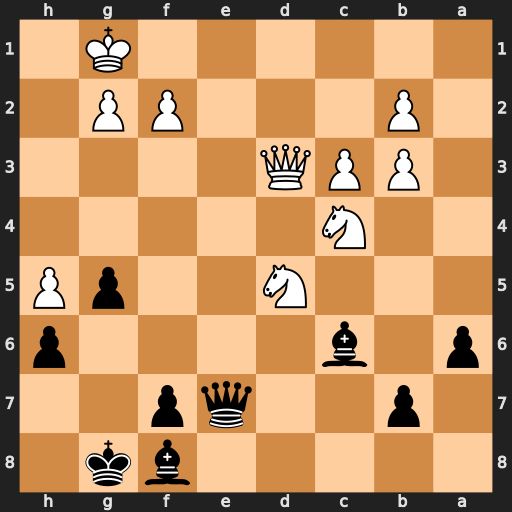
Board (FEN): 5bk1/1p2qp2/p1b4p/3N2pP/2N5/1PPQ4/1P3PP1/6K1
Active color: b
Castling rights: -
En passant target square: -
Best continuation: Qe1+ Qf1 Qxf1+ Kxf1 Bxd5